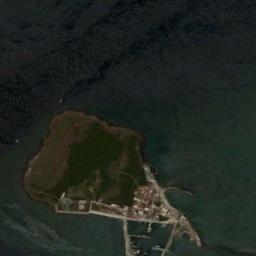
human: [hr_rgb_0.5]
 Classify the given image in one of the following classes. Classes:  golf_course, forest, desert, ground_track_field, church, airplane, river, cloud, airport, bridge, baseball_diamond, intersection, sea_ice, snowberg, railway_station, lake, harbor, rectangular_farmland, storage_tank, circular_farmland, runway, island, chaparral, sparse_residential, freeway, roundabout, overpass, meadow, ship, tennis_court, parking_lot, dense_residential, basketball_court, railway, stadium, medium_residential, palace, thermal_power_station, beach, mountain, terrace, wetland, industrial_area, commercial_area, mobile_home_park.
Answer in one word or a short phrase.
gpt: island